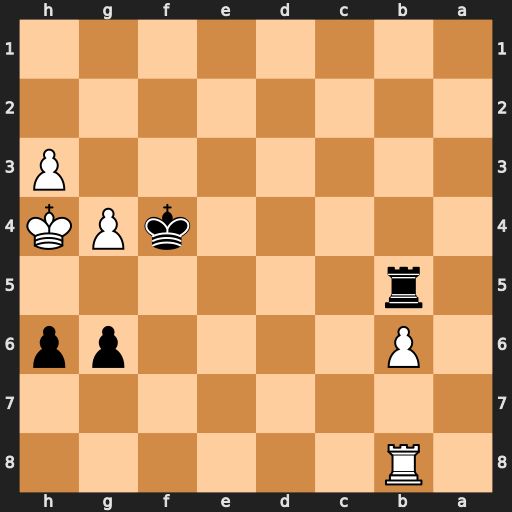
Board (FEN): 1R6/8/1P4pp/1r6/5kPK/7P/8/8
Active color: b
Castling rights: -
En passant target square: -
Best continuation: Rh5+ gxh5 g5#